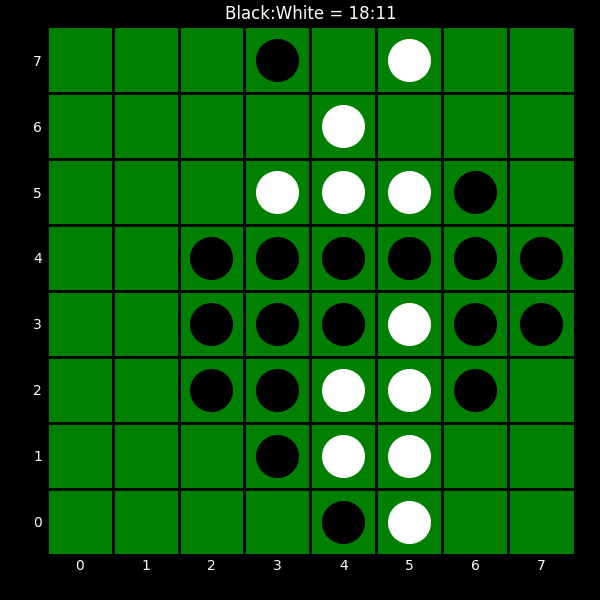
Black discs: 18
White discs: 11